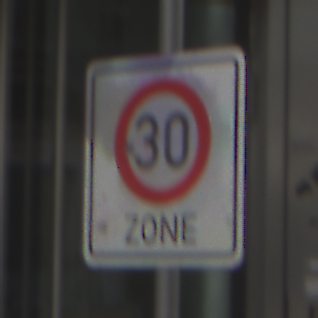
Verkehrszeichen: BeginnZone30
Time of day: Midday
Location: Outdoor (Urban)
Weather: Overcast
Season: NotSpecified
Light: Natural